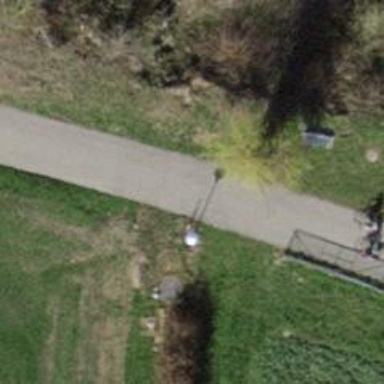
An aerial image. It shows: Bench.